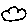
Label: cloud